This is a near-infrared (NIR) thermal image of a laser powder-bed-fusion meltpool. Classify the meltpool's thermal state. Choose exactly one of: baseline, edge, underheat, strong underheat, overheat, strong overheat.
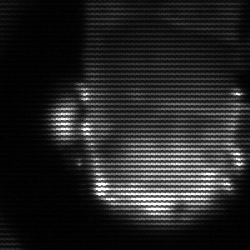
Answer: baseline